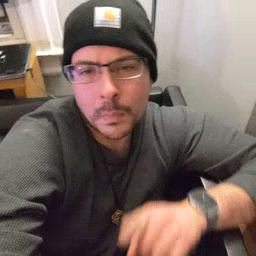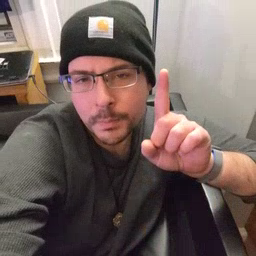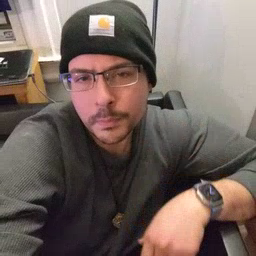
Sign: up